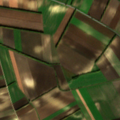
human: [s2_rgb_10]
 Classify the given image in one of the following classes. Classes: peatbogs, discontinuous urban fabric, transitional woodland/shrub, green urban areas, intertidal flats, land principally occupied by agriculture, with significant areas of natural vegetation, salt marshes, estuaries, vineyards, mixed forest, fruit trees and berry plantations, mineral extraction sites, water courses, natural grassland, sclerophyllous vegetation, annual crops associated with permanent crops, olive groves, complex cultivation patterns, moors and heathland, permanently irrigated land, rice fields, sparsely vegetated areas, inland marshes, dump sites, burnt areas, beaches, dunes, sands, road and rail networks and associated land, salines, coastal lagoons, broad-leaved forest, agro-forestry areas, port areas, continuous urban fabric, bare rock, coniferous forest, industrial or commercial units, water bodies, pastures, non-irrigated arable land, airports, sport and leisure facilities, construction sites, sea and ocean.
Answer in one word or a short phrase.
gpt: non-irrigated arable land